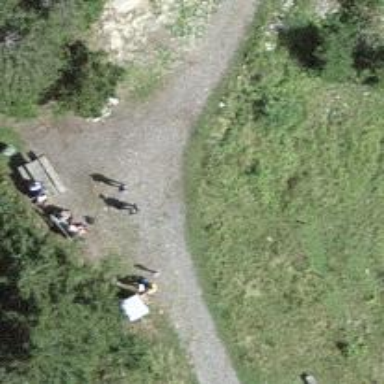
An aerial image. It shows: Picnic table located in leisure land area.